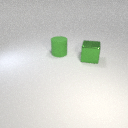
large green rubber cylinder behind large green metal cube